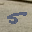
Label: 5